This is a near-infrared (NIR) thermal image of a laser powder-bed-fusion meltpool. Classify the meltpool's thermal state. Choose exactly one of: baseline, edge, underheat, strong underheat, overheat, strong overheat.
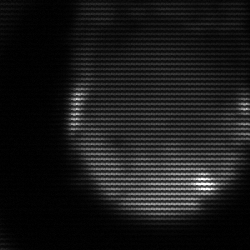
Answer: edge